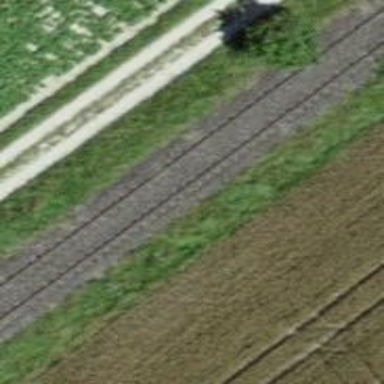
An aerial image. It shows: Single disused railway track.